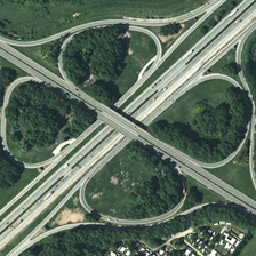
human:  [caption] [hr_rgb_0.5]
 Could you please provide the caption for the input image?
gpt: four ring shaped roads in a symmetrical diamand shaped viaduct  looking like green petals .

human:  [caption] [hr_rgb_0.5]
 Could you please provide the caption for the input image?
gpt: There is a viaduct on the 4th Ring Road, with green trees and grass. The corner is a residential area.

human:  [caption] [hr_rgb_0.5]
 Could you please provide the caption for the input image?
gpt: At the corner there is a four-ring viaduct, tree-lined trees, grass and residential areas.

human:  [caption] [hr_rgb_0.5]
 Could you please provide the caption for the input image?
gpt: a straight highway flyover spans the road below beside those lush trees .

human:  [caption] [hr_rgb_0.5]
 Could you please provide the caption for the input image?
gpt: There is a viaduct on the 4th Ring Road, covered with green trees and grass, and residential areas at the corner.